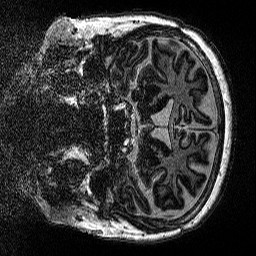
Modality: MP2RAGE
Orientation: coronal
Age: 70
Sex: female
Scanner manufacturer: siemens
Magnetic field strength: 3 T
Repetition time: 5 s
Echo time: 0.00298 s